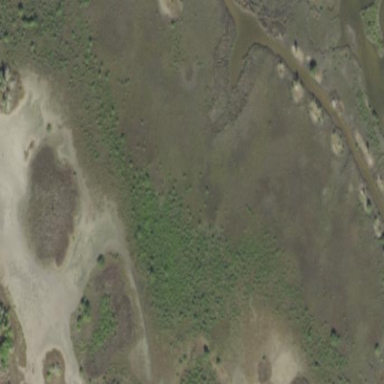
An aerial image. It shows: Tidalflat wetland in natural setting.